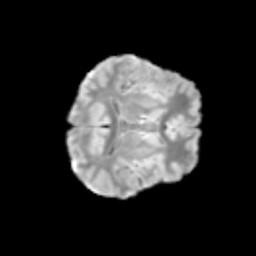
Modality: T2w
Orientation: axial
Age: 11
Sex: male
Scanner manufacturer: siemens
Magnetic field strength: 3 T
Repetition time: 3.8 s
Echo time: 0.07 s